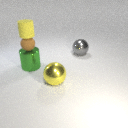
small brown rubber sphere below small yellow rubber cylinder